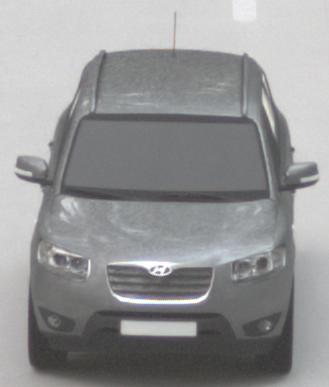
Make: Hyundai
Model: Santa Fe 2.4
Detailed model: Santa Fe (CM)
Model produced from: 2010/01
Model produced until: 2012/09
Doors: 5
Color: gray
Road condition: dry road
Daytime: sunrise or sunset
Contrast: medium contrast